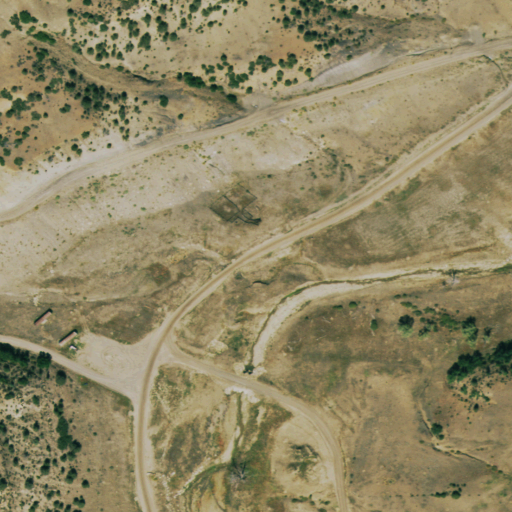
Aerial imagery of valley in Colorado named Jeff Canyon containing shrub, grassland, and open development